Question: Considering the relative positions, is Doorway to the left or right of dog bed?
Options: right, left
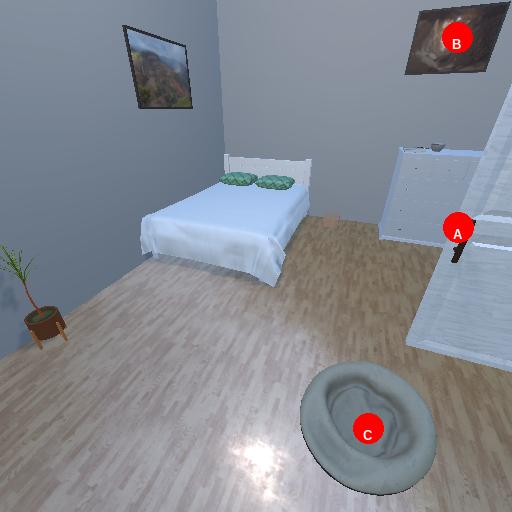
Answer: right